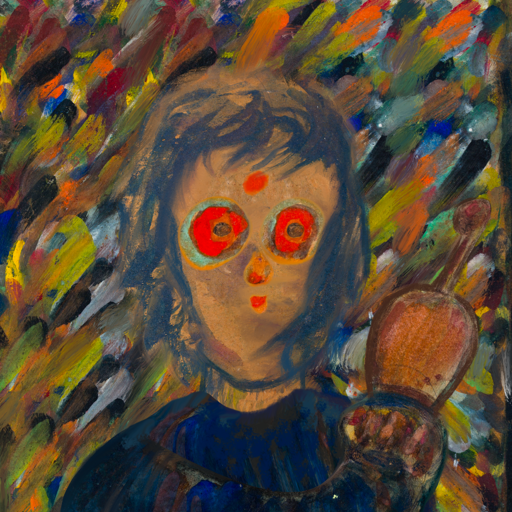
Background: An_Impression, Head And Neck Front: In_The_Sun, Face Front: Sisters, Bust: Pipe, Hair Front: InTheSun, Head Accessory: Blank, Second Necklace: Blank, Necklace: Blank, Baby: Blank